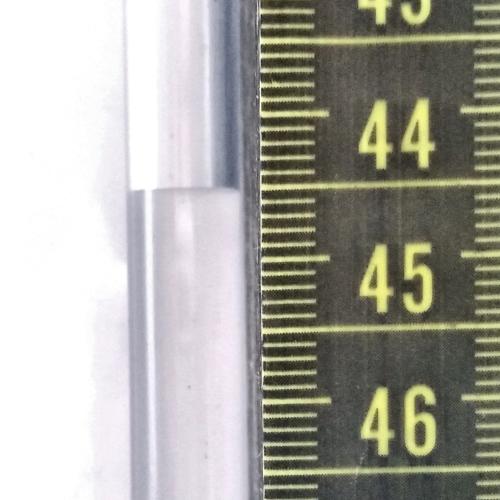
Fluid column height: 44.5 cm